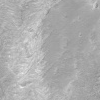
Atmospheric dust classification: not_dusty